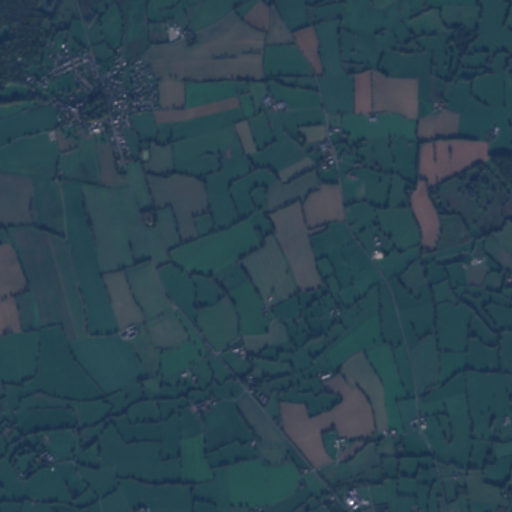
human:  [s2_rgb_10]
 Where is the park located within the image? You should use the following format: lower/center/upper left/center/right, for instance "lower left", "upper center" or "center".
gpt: The park is located in the upper left of the image.
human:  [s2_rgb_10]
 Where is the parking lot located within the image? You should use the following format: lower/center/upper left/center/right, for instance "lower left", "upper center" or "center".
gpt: The parking lot is located in the upper left of the image.
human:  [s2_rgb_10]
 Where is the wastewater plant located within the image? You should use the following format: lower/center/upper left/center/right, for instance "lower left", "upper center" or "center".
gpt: The wastewater plant is located in the center left of the image.
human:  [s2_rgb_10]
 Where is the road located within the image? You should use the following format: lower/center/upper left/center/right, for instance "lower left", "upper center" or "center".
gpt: There is no road in the image.